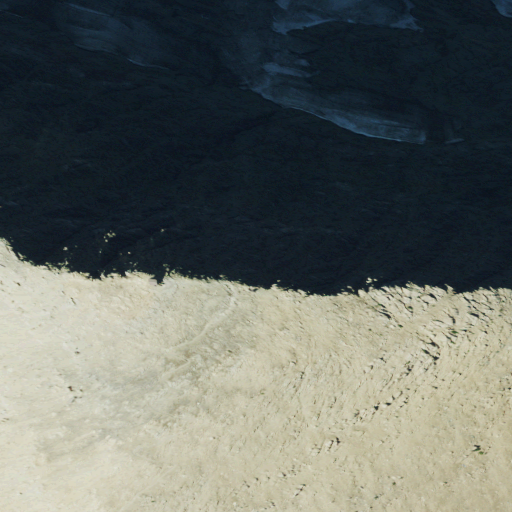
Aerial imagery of mountain in Montana named Swiftcurrent Mountain containing barren land, evergreen forest, grassland, shrub, snow, and medium intensity development